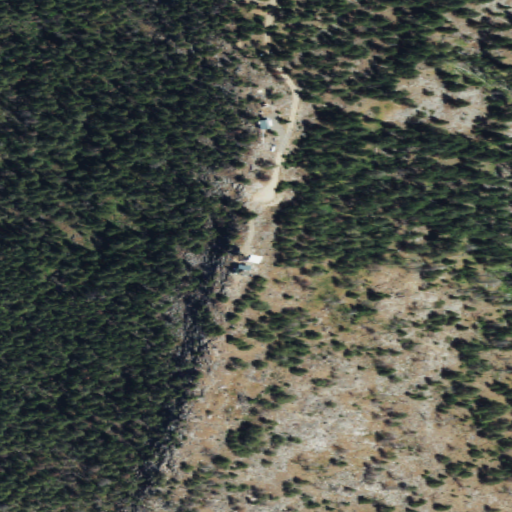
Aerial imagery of mountain in Washington named Tunk Mountain containing evergreen forest, grassland, and shrub